Question: I am trying to commit all my changes by using following command
'''
git commit -a
'''
Note : I want to commit without any "commit message"
but when I execute above command it shows me the screen shown below, and I don't know how to get out of this screen to complete my commit.

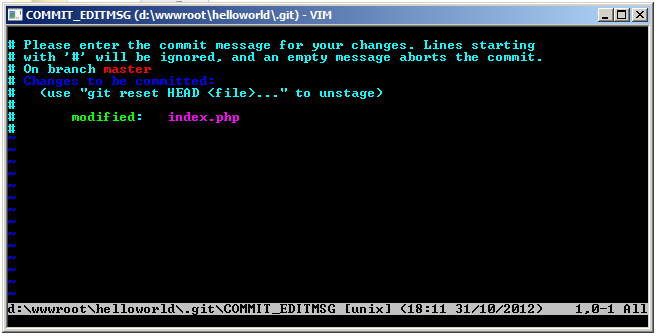
Answer: You must specify a commit message with each commit. There are two ways to do this. First, you can provide it on the command line, using the '-m' switch:
'''
git commit -am "I made the changes"
'''
If you don't specify that switch, git opens the configured editor. By default, this is vim. To write the message in vim, type to enter , then type your message. Hit to exit , then type ':wq' to save (rite) and uit the editor.
You can also <URL>. On the command line, you can run a command like 'git config --global core.editor notepad', where 'notepad' is the name of the editor that you prefer.